Interaction volume radius: 5 \u00c5
Interaction volume height: 40 \u00c5
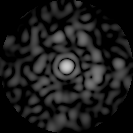
Disorder parameter: 0.8286